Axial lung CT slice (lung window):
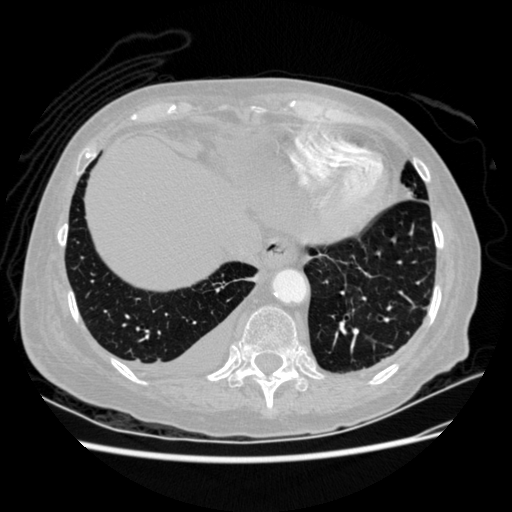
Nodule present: no